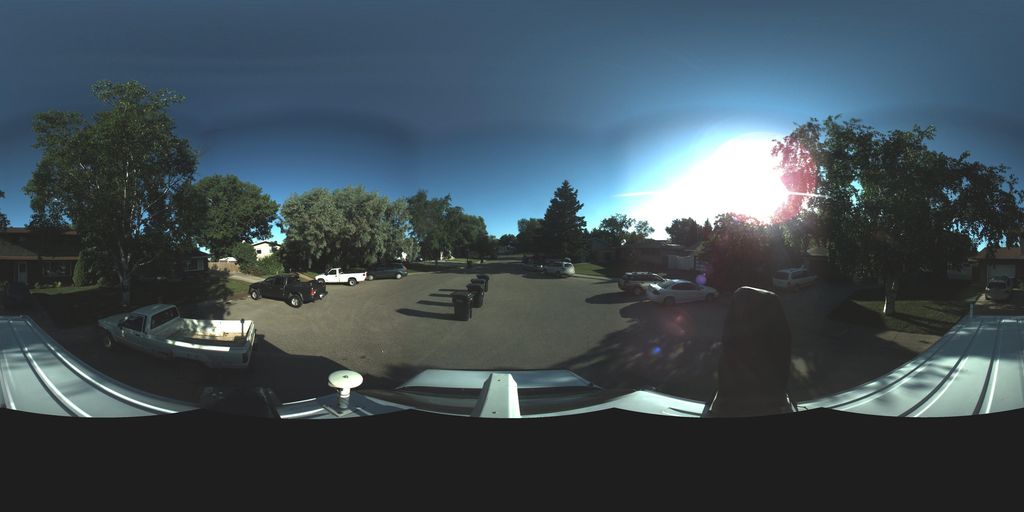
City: saskatoon